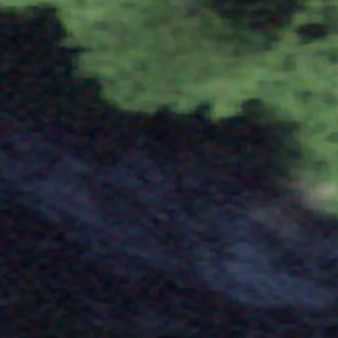
Label: other